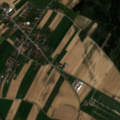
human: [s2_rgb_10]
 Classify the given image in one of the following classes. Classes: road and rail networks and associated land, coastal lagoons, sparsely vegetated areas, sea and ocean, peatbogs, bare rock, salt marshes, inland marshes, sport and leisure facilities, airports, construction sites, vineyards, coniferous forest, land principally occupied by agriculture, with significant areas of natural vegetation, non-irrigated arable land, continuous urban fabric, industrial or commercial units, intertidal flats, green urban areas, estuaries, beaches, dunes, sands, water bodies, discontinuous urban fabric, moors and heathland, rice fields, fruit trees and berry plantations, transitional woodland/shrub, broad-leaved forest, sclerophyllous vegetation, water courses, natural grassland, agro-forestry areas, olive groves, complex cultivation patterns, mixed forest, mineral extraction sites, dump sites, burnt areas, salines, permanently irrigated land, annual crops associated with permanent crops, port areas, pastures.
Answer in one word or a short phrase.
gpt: discontinuous urban fabric, non-irrigated arable land, coniferous forest